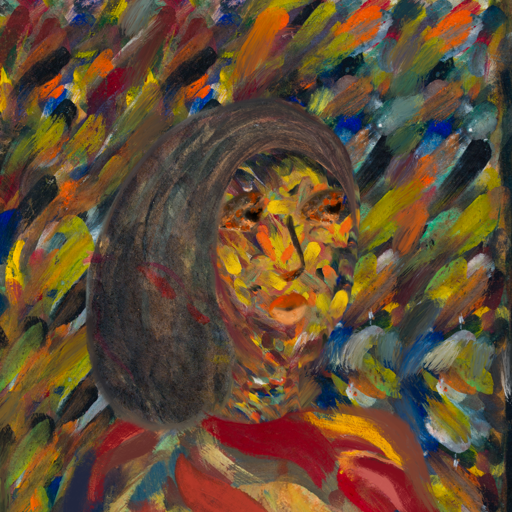
Background: An_Impression, Head And Neck Side: An_Impression, Face Side: Gypsy_Queen, Bust: Mother_And_Son_Son, Hair Side: Gypsy_Mother, Head Accessory: Blank, Second Necklace: Blank, Necklace: Blank, Baby: Blank